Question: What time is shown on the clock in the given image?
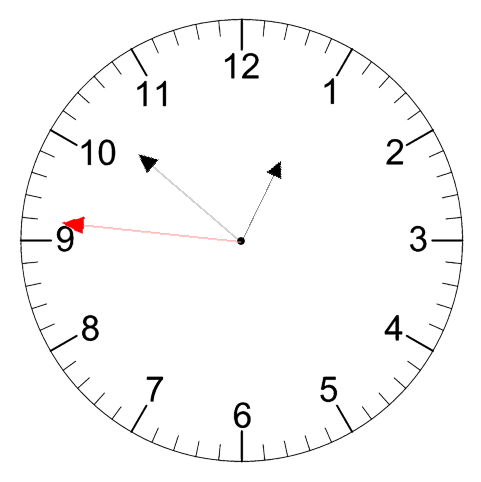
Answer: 12:51:46